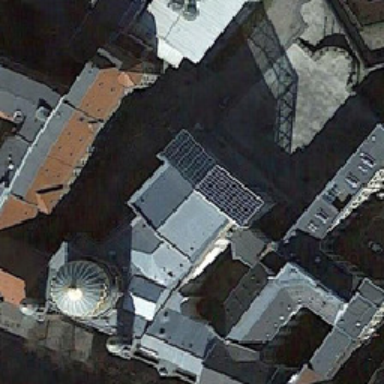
Large part of the grey building .